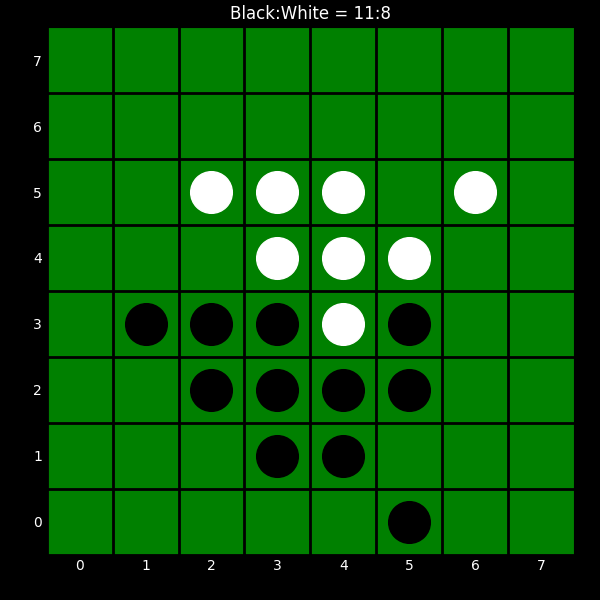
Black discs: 11
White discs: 8